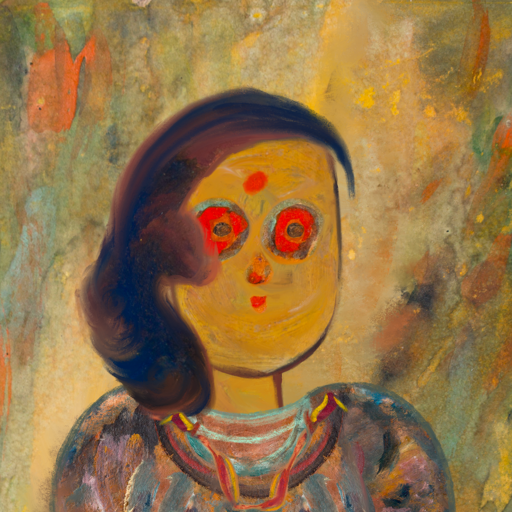
Background: Comrade, Head And Neck Front: After_Raid, Face Front: Sisters, Bust: Boggyland, Hair Front: Mother_And_Son_Son, Head Accessory: Blank, Second Necklace: Gypsy_Mother_1, Necklace: Blank, Baby: Blank